Question: java code : ,
'''
byte a_b = 12;
short c_d = 14
'''
replaces in bytecodes with
'''
bipush 12 // expands byte1 (a byte type) to an int and pushes it onto the stack
sipush 14 // expands byte1, byte2 (a short type) to an int and pushes it onto the stack
'''
Why jvm does that expansion, and not use byte & short ?
Also when i open bytecode of my file
Is my understanding is not clear or is there a bug ?

I am using following version
'''
java version "1.6.0_26"
Java(TM) SE Runtime Environment (build 1.6.0_26-b03)
Java HotSpot(TM) Client VM (build 20.1-b02, mixed mode, sharing)
'''
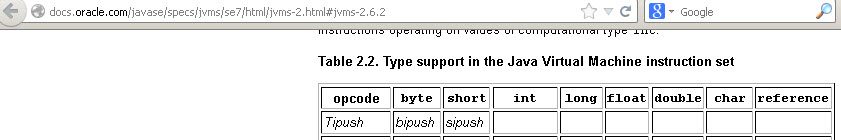
Answer: Because (conceptually) the smallest unit of data on the JVM stack is 32 bits. So there is no way to increase the size of the stack with just 8 bits.
<URL>
> At any point in time, an operand stack has an associated depth, where
a value of type long or double contributes two units to the depth and
a value of any other type contributes one unit.